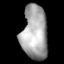
Tissue: lung
Cell type: Epithelial cells
Senescence score: 0.2032
Nuclear area (px): 1367
Mean DAPI intensity: 166.084